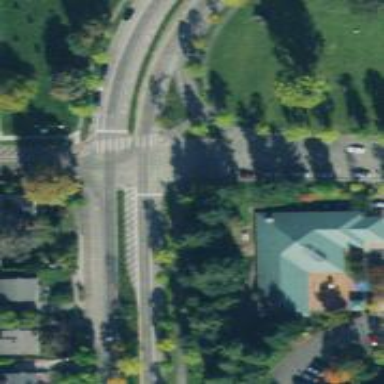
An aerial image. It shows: Uncontrolled road crossing with paired lines markings.